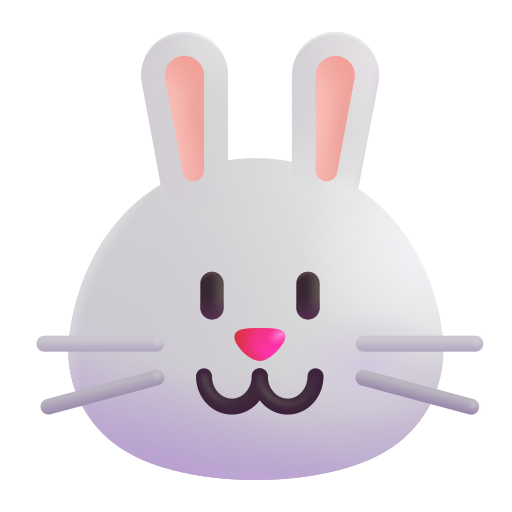
rabbit face color